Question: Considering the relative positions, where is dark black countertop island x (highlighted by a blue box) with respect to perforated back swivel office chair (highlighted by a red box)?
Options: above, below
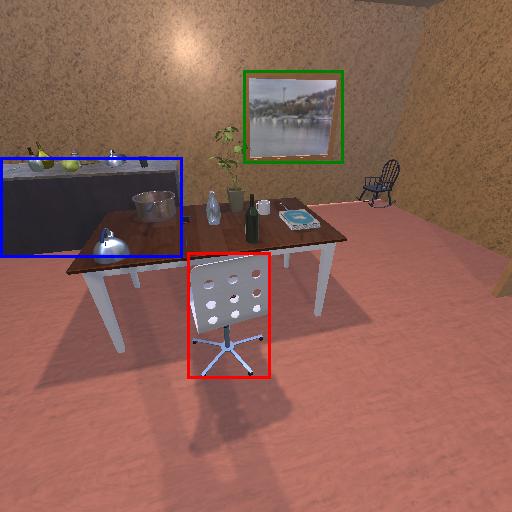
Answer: above